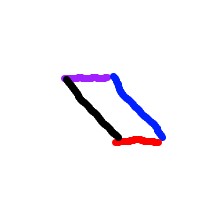
Shape: parallelogram